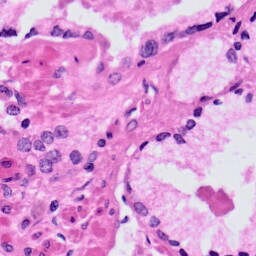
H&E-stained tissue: Prostate